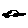
Label: car